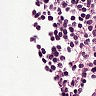
Metastatic tissue present: no